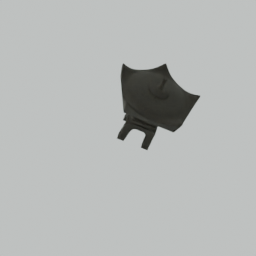
Label: decoration